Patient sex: M
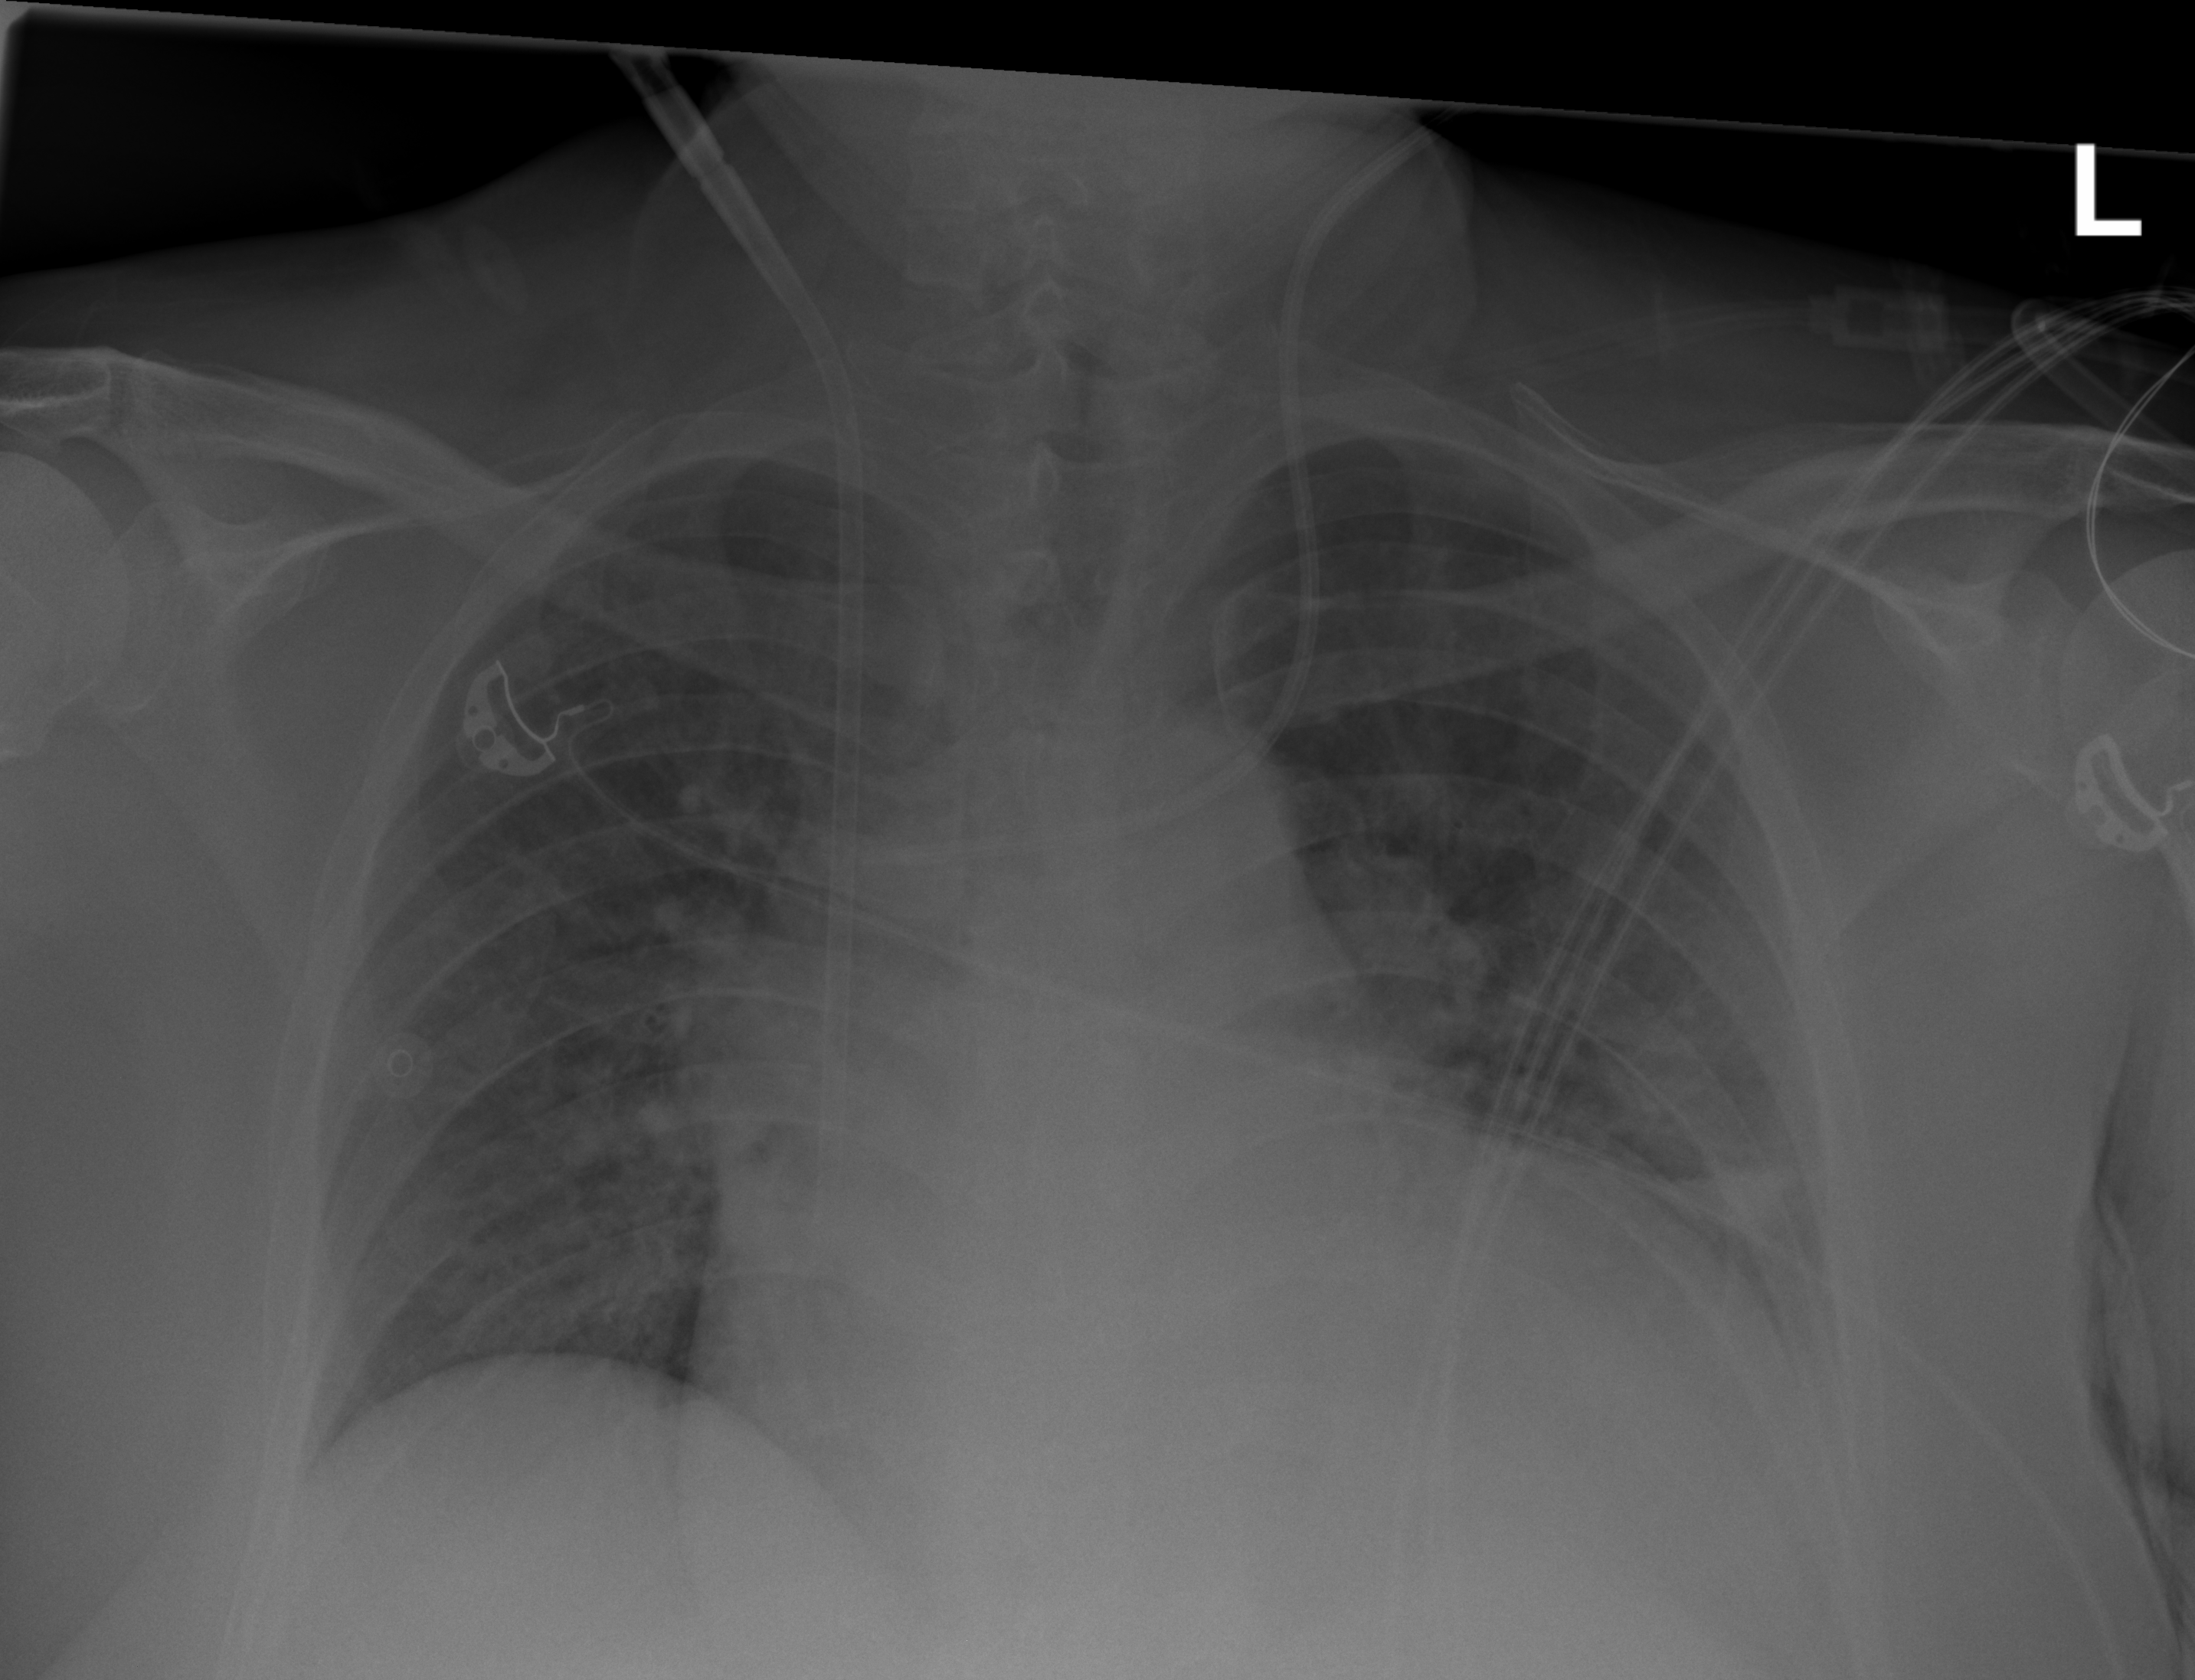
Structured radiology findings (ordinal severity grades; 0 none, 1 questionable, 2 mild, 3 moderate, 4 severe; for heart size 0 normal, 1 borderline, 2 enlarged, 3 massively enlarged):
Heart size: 3
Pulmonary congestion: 0
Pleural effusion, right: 0
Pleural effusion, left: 0
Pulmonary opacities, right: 0
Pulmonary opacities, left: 0
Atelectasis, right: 0
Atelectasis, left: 2